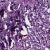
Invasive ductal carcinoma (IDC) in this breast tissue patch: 1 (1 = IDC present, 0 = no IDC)